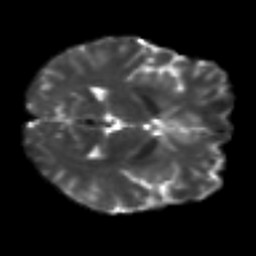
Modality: T2w
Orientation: axial
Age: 21
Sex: female
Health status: healthy
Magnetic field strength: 3 T
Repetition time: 8.4 s
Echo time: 0.0926 s